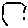
Label: hexagon